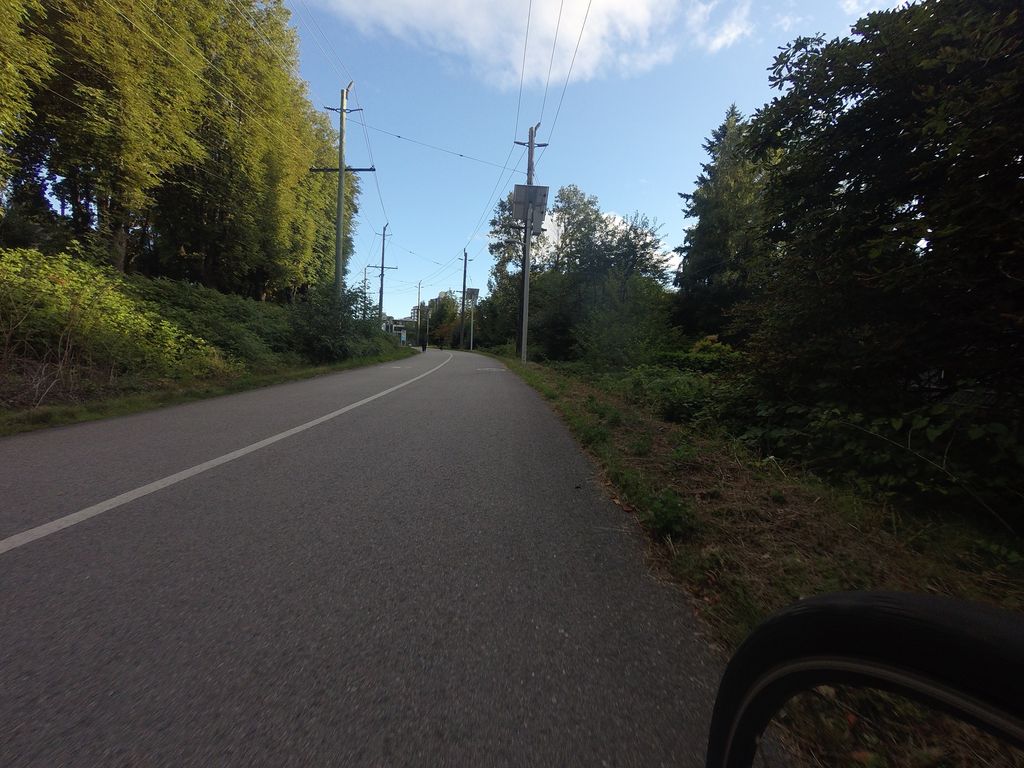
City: vancouver